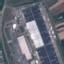
Land use / land cover: Industrial